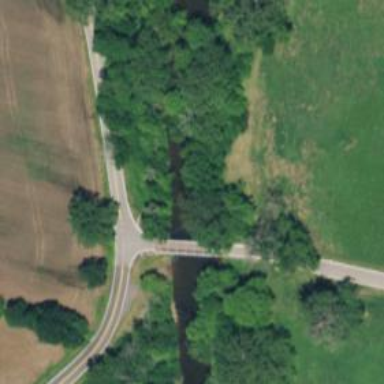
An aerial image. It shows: Tertiary road crossing truss bridge.